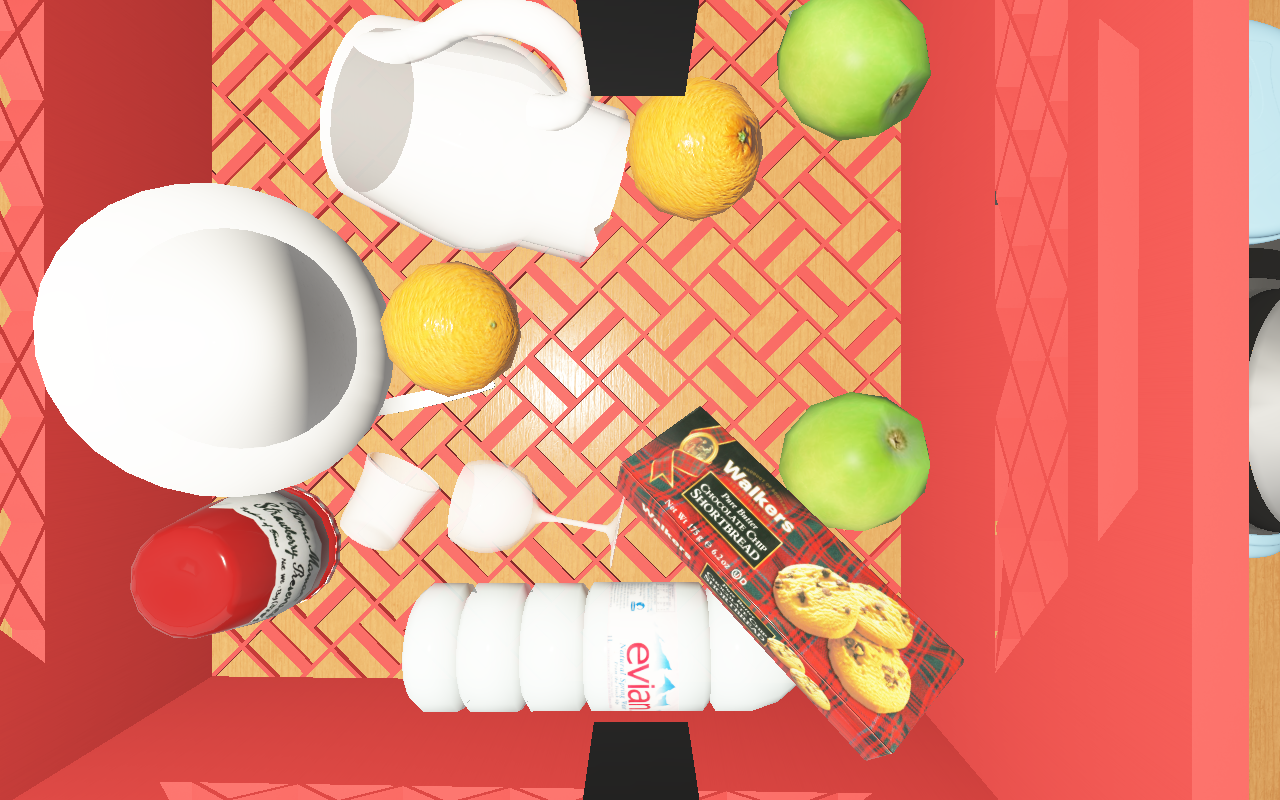
Objects in the scene:
carafe
apple
jam jar
cereal box